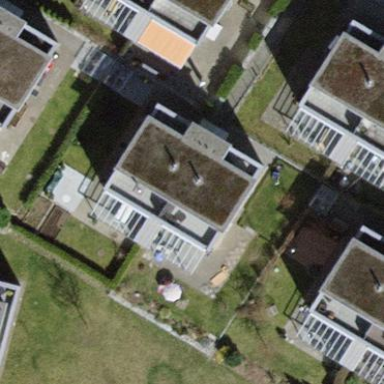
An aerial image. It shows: Flat-roofed building.